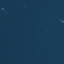
Label: SeaLake